Question: Am trying to plot memory usage using Core plot in an iPhone App. I want the labels in the plot to show six decimal places, but it shows only four, though tI have coded to show 6 using the code snippet below:
'''
CPTScatterPlot *plotMem = [[CPTScatterPlot alloc] initWithFrame:self.graph.bounds];
NSNumberFormatter *plotFormatter = [[NSNumberFormatter alloc] init];
[plotFormatter setNumberStyle:NSNumberFormatterDecimalStyle];
[plotFormatter setMaximumFractionDigits:6];
[plotFormatter setPositiveFormat:@"###0.000000"];
plotMem.labelFormatter = plotFormatter;
'''
Here's a screenshot from the App:

It shows the plot labels as 0.1623, 0.1624 etc, though numberForPlot method is returning numbers like 0.161793, 0.161869, 0.162064, etc.
'''
-(NSNumber *) numberForPlot:(CPTPlot *)plot
field:(NSUInteger)fieldEnum
recordIndex:(NSUInteger)index {
if ( fieldEnum == CPTScatterPlotFieldY ) {
NSLog(@"Plot memuse %f for index %d",
myData.memuse, index);
return [NSNumber numberWithFloat:myData.memuse];
} else {
return [NSNumber numberWithInt:index];
}
}
'''
How do I make the labels for the plots show 6 decimal places? Am I missing something in the code? Please help.
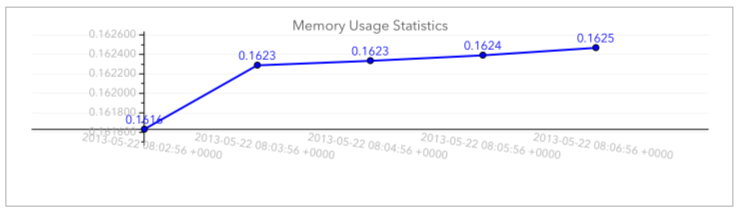
Answer: try using setFormatWidth
'''
CPTScatterPlot *plotMem = [[CPTScatterPlot alloc] initWithFrame:self.graph.bounds];
NSNumberFormatter *plotFormatter = [[NSNumberFormatter alloc] init];
[plotFormatter setNumberStyle:NSNumberFormatterDecimalStyle];
[plotFormatterr setFormatWidth:8];
[plotFormatter setMaximumFractionDigits:6];
[plotFormatter setPositiveFormat:@"###0.000000"];
plotMem.labelFormatter = plotFormatter;
'''